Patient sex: M
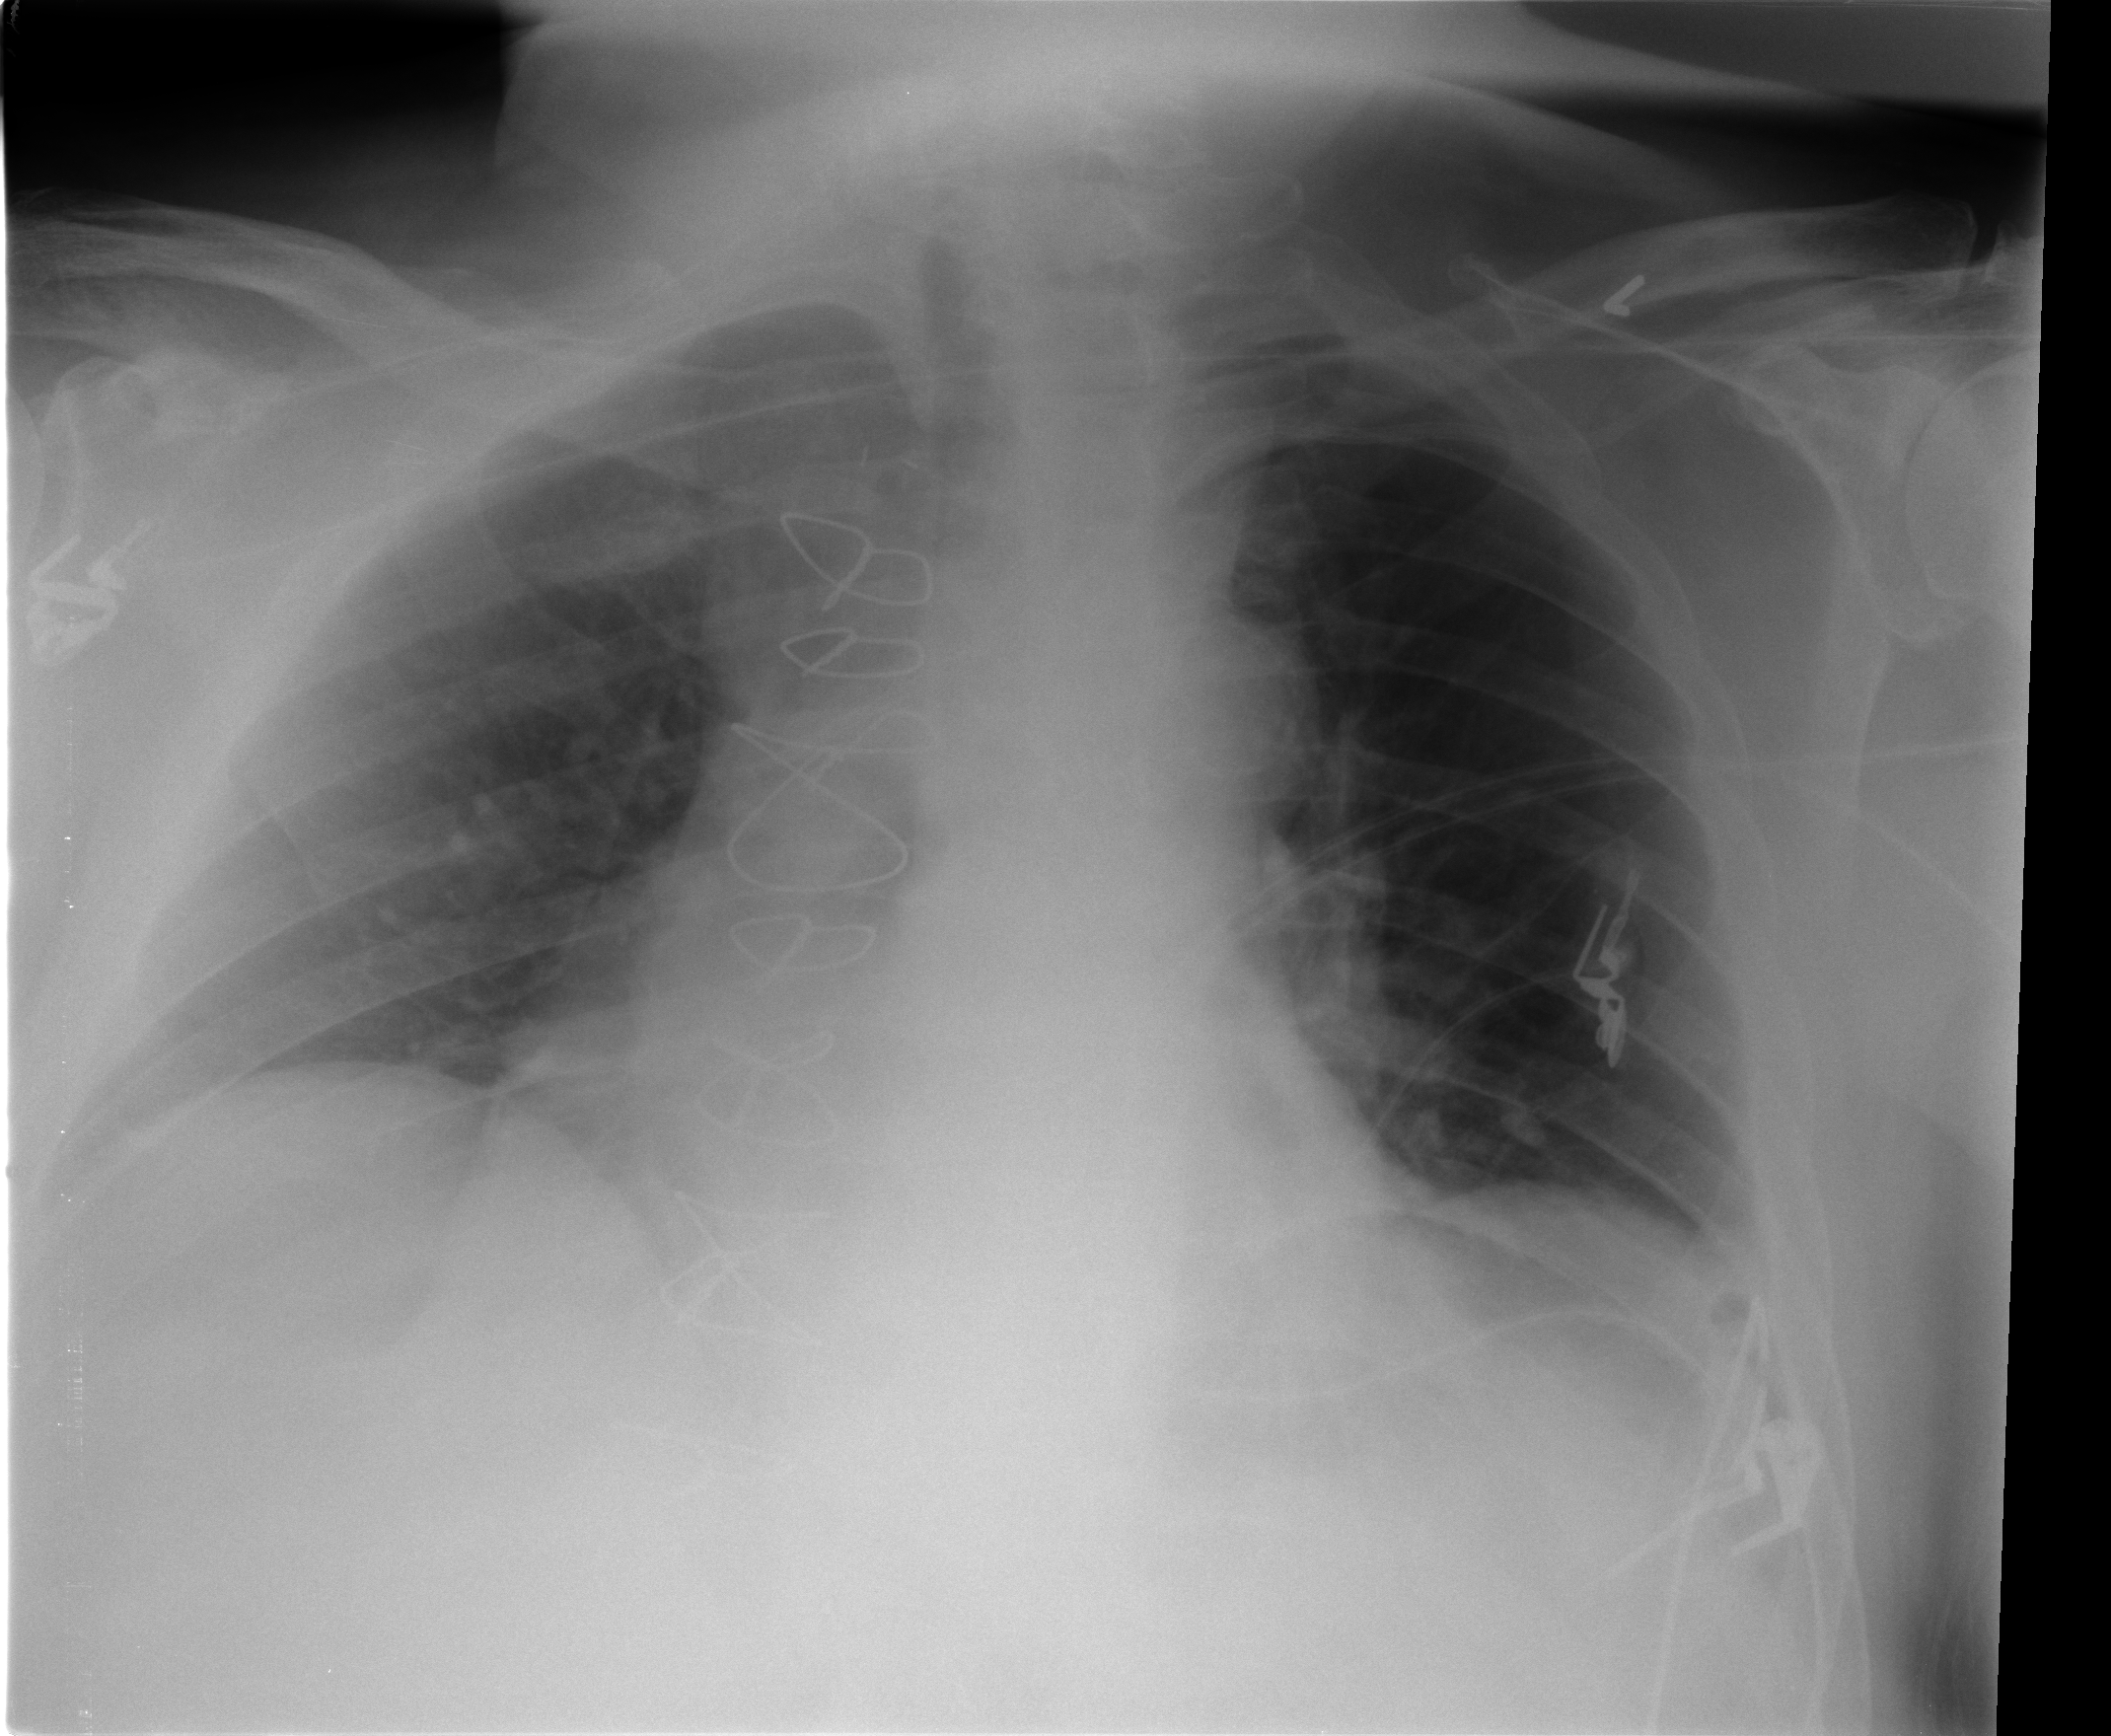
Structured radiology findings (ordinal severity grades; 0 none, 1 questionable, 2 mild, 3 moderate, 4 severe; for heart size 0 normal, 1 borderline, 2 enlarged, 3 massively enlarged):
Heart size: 2
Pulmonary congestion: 0
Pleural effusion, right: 1
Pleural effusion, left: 2
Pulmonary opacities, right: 0
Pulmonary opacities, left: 0
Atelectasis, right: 2
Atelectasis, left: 2